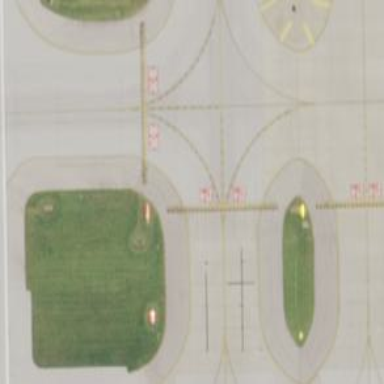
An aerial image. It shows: View of taxiway at the airport.